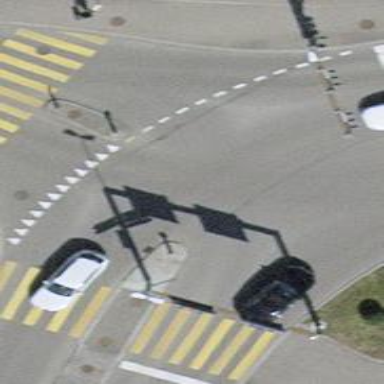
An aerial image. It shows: Road with traffic signals.